Interaction volume radius: 10 \u00c5
Interaction volume height: 10 \u00c5
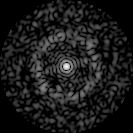
Disorder parameter: 0.817